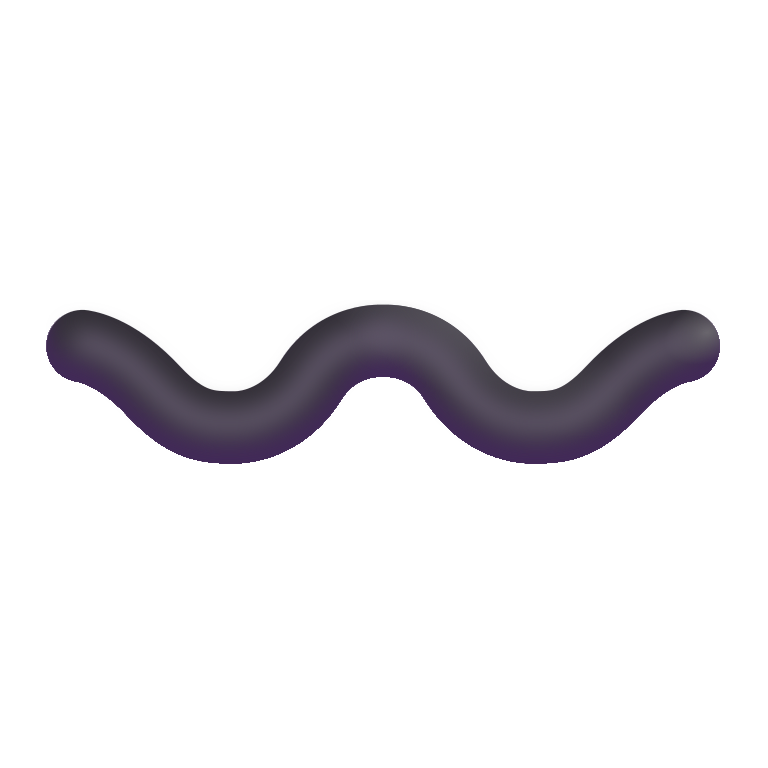
wavy dash color